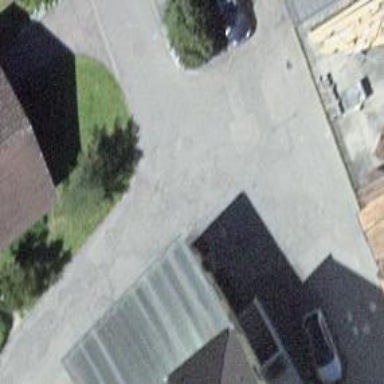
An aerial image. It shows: Paved residential road.